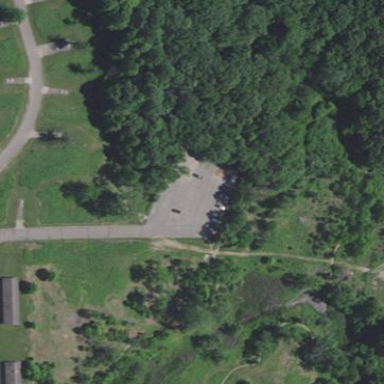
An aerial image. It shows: Parking area.